Aerial crown-view tile of a tropical tree (Barro Colorado Island, Panama), acquired 20240813:
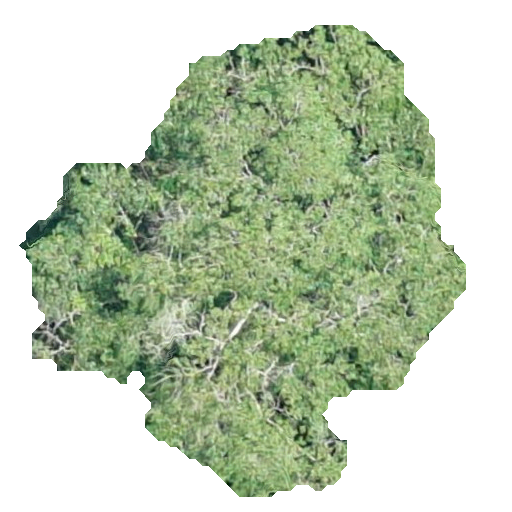
Species: Chrysophyllum cainito
GBIF accepted scientific name: Chrysophyllum cainito
Crown area: 201.037 m²